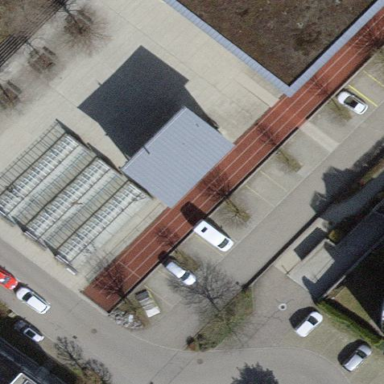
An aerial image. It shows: Bicycle parking area with wall loops for securing bikes.